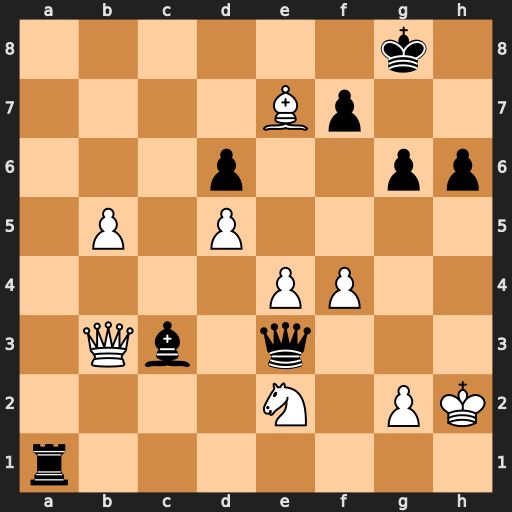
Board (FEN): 6k1/4Bp2/3p2pp/1P1P4/4PP2/1Qb1q3/4N1PK/r7
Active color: w
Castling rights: -
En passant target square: -
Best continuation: Qxc3 Qxc3 Nxc3